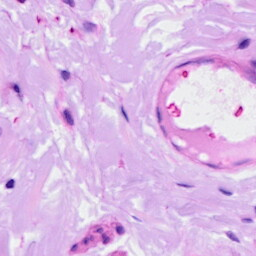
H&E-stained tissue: Ovarian